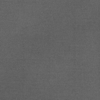
Label: dusty